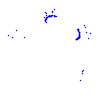
Particle: proton